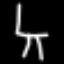
Label: chair